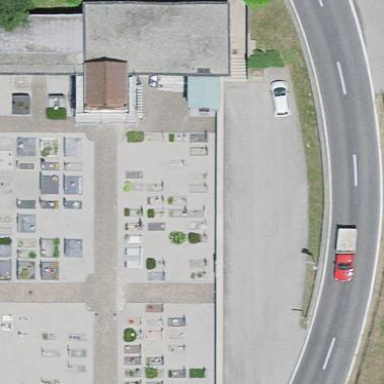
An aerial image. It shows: Cemetery.